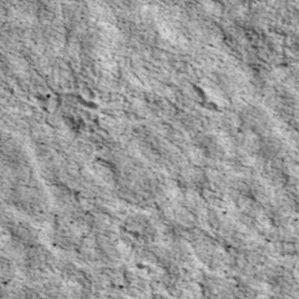
Label: non_frost